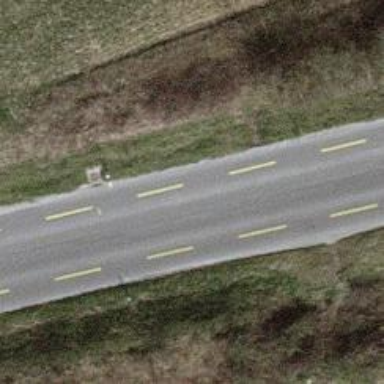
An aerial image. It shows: Tertiary road with designated cycle lane.